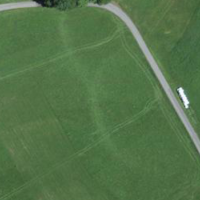
EUNIS habitat code: 24
Species observed at this site:
Maniola jurtina